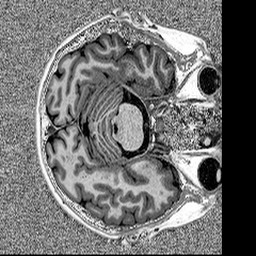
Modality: MP2RAGE
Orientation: axial
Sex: female